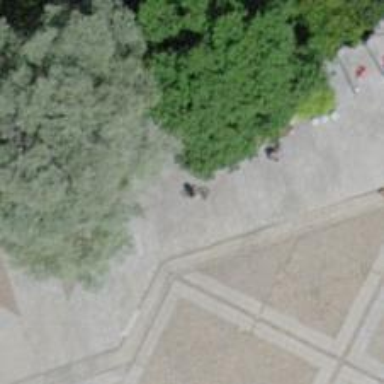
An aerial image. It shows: Historic memorial featuring statue.